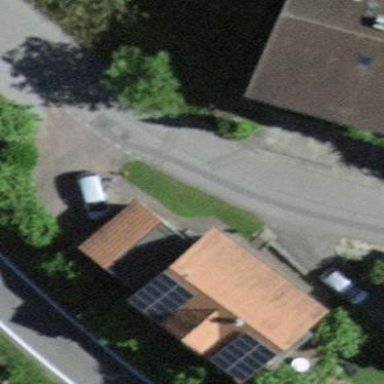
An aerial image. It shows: Residential building.